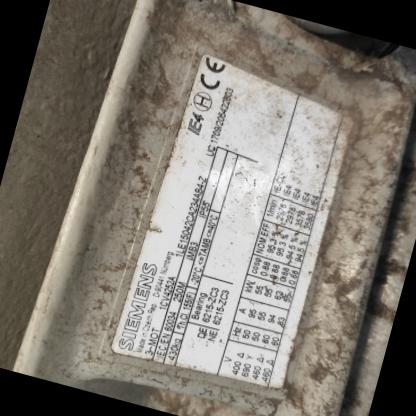
Klasa: tabliczka-znamionowa